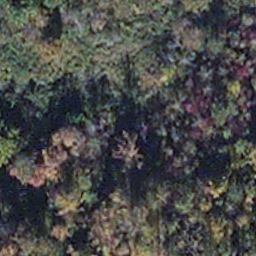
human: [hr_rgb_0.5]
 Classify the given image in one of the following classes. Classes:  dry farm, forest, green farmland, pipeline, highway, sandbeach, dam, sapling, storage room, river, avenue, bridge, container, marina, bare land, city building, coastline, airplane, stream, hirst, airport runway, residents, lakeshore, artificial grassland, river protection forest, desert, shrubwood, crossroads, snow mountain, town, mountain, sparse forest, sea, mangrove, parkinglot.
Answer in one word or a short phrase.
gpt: mangrove